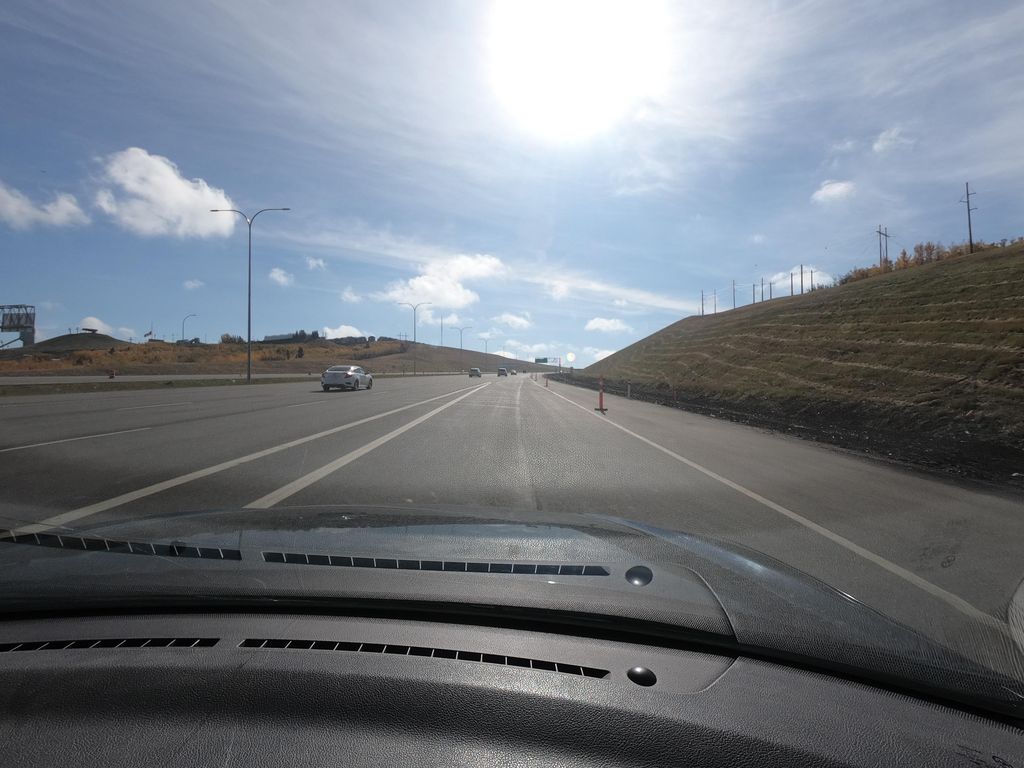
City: calgary